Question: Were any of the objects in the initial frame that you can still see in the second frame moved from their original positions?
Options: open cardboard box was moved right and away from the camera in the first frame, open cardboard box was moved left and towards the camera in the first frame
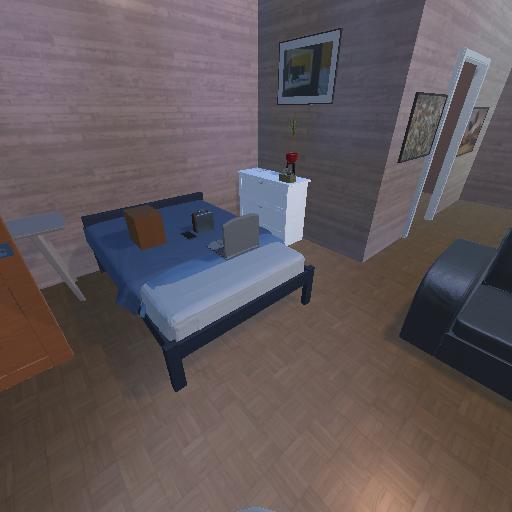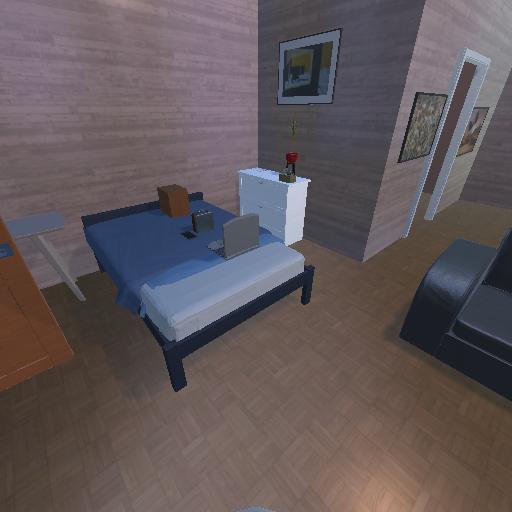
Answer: open cardboard box was moved right and away from the camera in the first frame